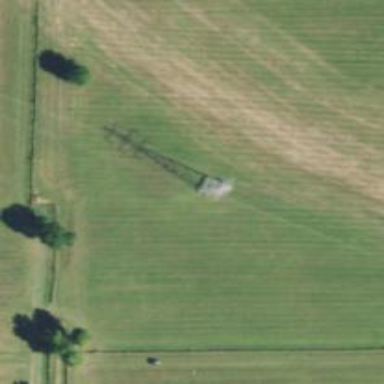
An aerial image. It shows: Lattice structure tower used for power transmission.